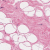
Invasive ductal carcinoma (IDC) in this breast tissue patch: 0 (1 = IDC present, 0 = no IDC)